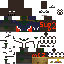
A male human skin with dark skin, wearing brown long hair dressed in a blue hoodie and black pants, featuring a closed mouth.